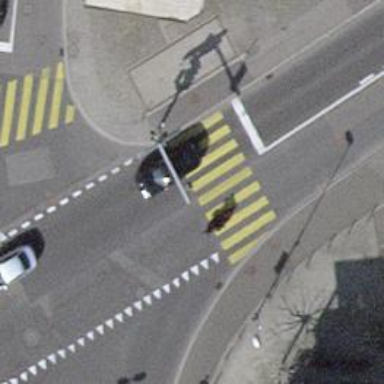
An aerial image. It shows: Crossing with traffic signals. It is zebra crossing.